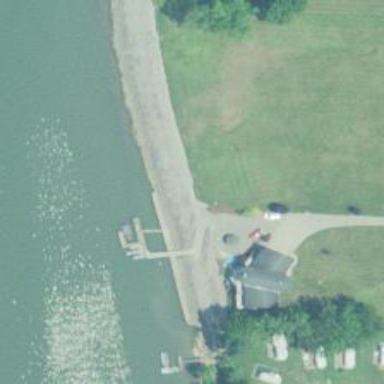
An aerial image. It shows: Slipway on service road for leisure land activities.